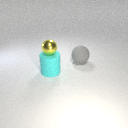
small yellow metal sphere above large cyan rubber cylinder